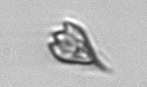
Label: Pyramimonas_longicauda